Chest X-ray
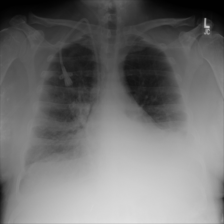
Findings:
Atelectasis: negative
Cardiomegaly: negative
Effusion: negative
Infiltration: negative
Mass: negative
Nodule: negative
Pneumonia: negative
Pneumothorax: negative
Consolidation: positive
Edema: negative
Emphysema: negative
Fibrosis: negative
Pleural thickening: negative
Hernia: negative